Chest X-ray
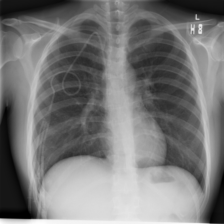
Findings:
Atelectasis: negative
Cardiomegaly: negative
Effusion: negative
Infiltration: negative
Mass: negative
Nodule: negative
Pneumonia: negative
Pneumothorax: negative
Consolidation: negative
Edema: negative
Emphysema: negative
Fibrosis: negative
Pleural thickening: negative
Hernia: negative